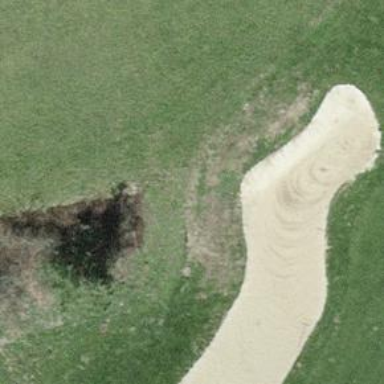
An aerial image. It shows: Golf bunker filled with natural sand.